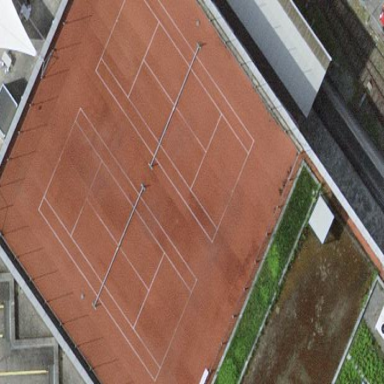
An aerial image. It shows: Tennis court on the leisure land pitch.